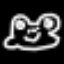
Label: frog